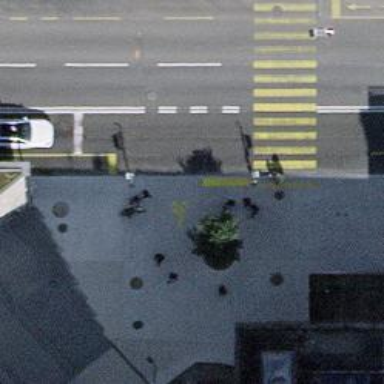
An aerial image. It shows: Asphalt cycleway.